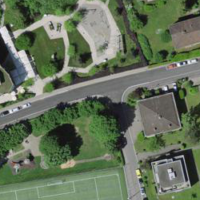
EUNIS habitat code: 53
Species observed at this site:
Aruncus dioicus